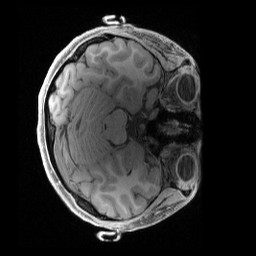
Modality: T1w
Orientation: axial
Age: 29
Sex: female
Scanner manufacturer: siemens
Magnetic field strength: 3 T
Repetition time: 2.4 s
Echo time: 0.00241 s